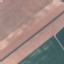
Land use / land cover class: AnnualCrop